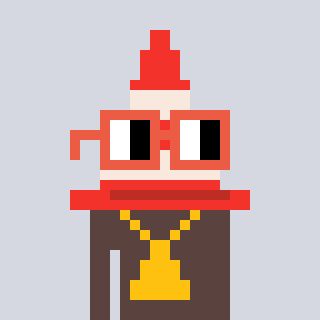
a pixel art character with square orange glasses, a cone-shaped head and a darkbrown-colored body on a cool background